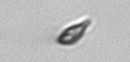
Label: Cryptophyta